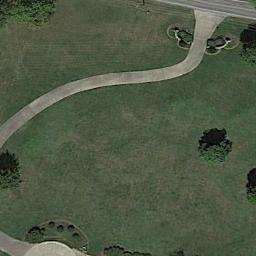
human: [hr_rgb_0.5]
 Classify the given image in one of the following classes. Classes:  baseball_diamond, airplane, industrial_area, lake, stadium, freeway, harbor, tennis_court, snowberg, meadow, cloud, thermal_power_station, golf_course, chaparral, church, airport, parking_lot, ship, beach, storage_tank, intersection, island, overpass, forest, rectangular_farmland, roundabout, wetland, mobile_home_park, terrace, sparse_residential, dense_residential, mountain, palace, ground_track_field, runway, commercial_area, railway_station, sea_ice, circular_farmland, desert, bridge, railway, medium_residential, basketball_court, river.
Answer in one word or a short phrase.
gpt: meadow